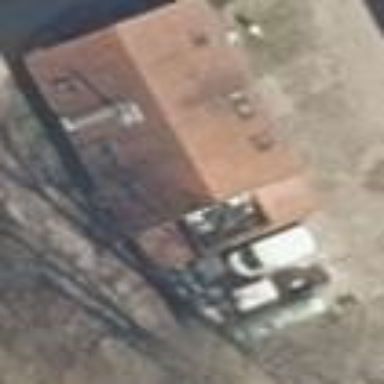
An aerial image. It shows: Shed building with gabled roof.